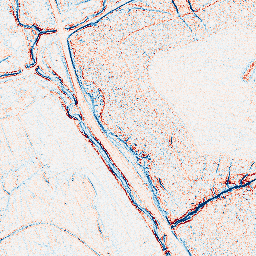
Category: edge_preserving
Decomposition family: anisotropic_diffusion
Decomposition parameters: iterations: 5
kappa: 50
gamma: 0.05
Upsampling method: cubic_catmull_rom
Upsampling parameters: scale: 8
Upsampling scale: 8